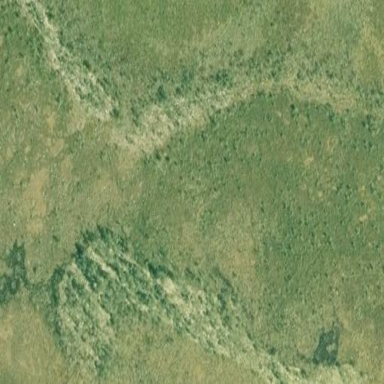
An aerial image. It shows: Forest area.